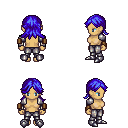
a pixel art fantasy rpg character, female body template, human, tanned skin, steel arm armor, metal pants, blue loose hair, leather bracers, metal boots, four views (front, back, left, right), 2x2 character sprite sheet, small pixel art, hard edges, no anti-aliasing